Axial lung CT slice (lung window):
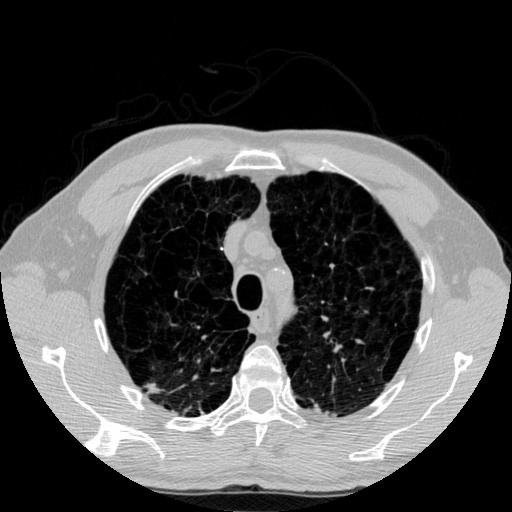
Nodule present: no